Interaction volume radius: 5 \u00c5
Interaction volume height: 15 \u00c5
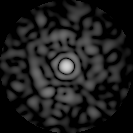
Disorder parameter: 0.8439